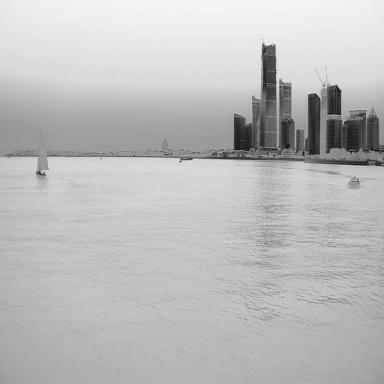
There is a sailboat in the infrared image.